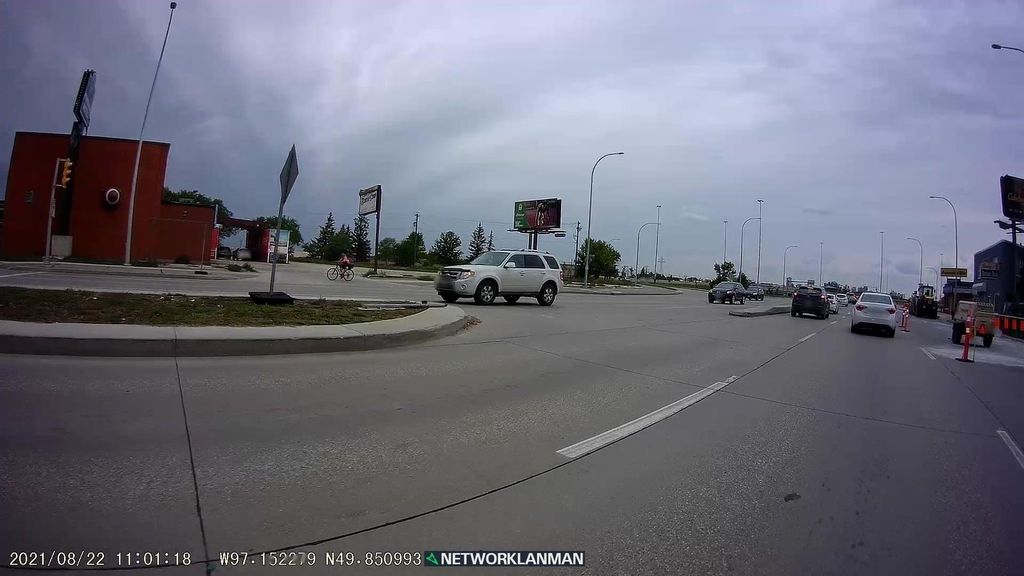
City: winnipeg